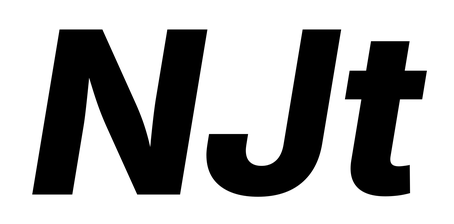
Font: Inter-Italic_ExtraBold_Italic